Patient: sex F, age 62
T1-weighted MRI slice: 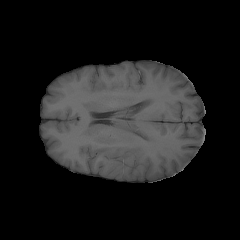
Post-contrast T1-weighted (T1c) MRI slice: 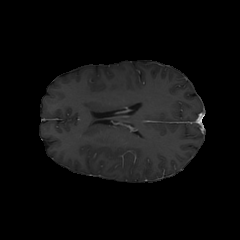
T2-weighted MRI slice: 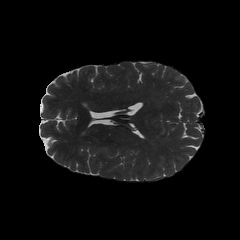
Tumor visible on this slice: no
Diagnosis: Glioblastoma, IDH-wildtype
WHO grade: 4